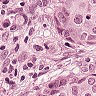
Metastatic tissue present: yes